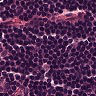
Metastatic tissue present: no